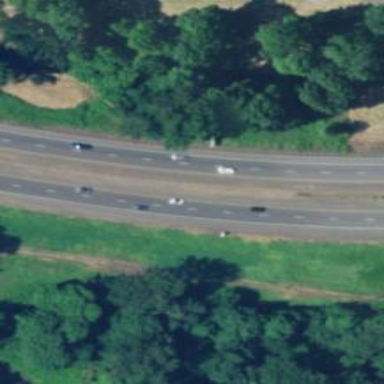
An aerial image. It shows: View of motorway.